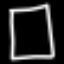
Label: square